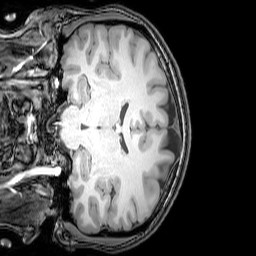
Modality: T1w
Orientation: coronal
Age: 26
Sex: female
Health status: healthy
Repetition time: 0.081 s
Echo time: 0.037 s